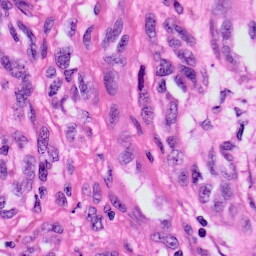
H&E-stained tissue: Skin